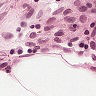
Metastatic tissue present: no